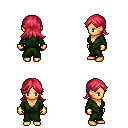
a pixel art fantasy rpg character, female body template, human, tanned skin, green robe, gold greaves, ruby red loose hair, gold gloves, four views (front, back, left, right), 2x2 character sprite sheet, small pixel art, hard edges, no anti-aliasing